Question: Hellow I have DataFrame like below:
'''
df= pd.DataFrame({"target1" : [10, 0, 15, 10], "target2" : [50, 0, 20, 0], "ID" : ["1", "2", "3", "4"]})
'''
And I need to create plot (bar or pie) which will show how % of ID have target1, how many target2, how many other (neither target1 nor target2).
I need results something like below:
T1 75% because 3 from 4 IDs have target1
T2 50% because 2 from 4 IDs have target2
other 25% because 1 from 4 do not have neither target1 nor target2
And I need have percentage description of columns and legend some if possible

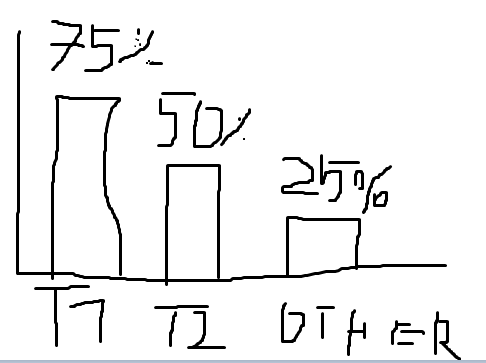
Answer: My solution
'''
import matplotlib.pyplot as plt
import pandas as pd
df = pd.DataFrame({"target1": [10, 0, 15, 10], "target2": [50, 0, 20, 0], "ID": ["1", "2", "3", "4"]})
all = len(df["ID"])
value = [0, 0, 0]
for i in range(0, all):
b = False
if df["target1"][i] != 0:
value[0] += 1
b = True
if df["target2"][i] != 0:
value[1] += 1
b = True
if not b:
value[2] += 1
# or you can use this
# value = [float(len([col for col in df["target1"] if col > 0])) / all * 100,
# float(len([col for col in df["target2"] if col > 0])) / all * 100]
value = [(float(col) / all * 100) for col in value]
num_list = value
plt.bar(range(len(num_list)), num_list,
tick_label=["target1 " + str(value[0]) + "%",
"target2 " + str(value[1]) + "%",
"default " + str(value[2]) + "%"])
plt.show()
'''
<URL>